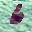
Label: 6